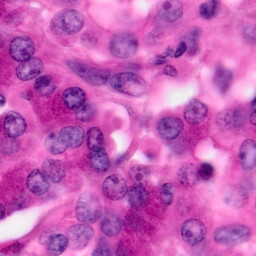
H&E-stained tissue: Pancreatic